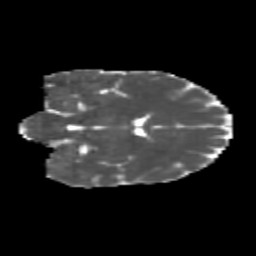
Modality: MD
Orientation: coronal
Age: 39
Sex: female
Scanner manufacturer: siemens
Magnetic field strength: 3 T
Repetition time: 1.8 s
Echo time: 0.07 s